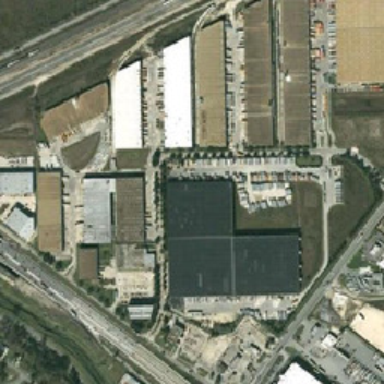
A neat industrial park is built on the ground .